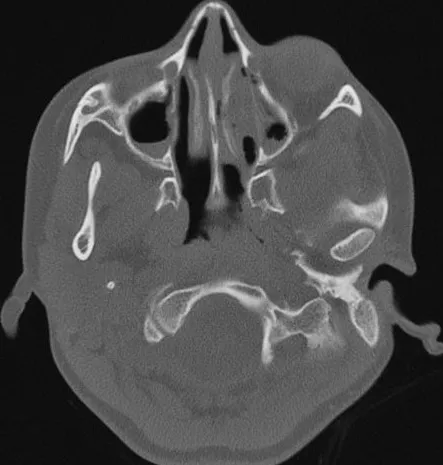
Sinus CT scan reveals maxillary sinusitis and filling of nasal pits mainly on the left side.
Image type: radiology (ct)